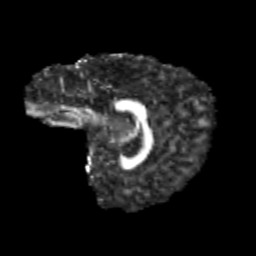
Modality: FA
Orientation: sagittal
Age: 14
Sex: female
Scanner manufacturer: siemens
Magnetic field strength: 3 T
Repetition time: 3.8 s
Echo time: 0.07 s